Field crop: tomato
Growth stage: 1
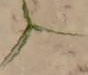
Species: cyperus